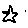
Label: star